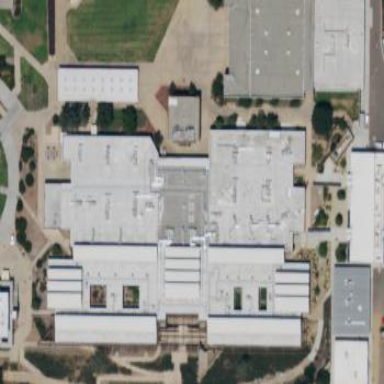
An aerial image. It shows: School building focused on education.